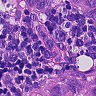
Metastatic tissue present: yes